Question: Please look at the following image. Selected file unable to stage or commit.

This is IDE's self generated file.
i also tried via terminal but its not staging or commit even not adding in .gitignore .
any solution ?
thanks.
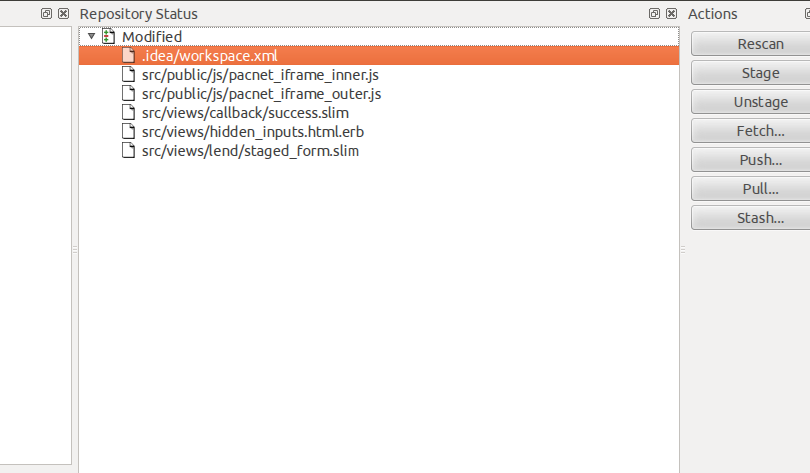
Answer: If it is listed as modified, then it has been committed before.
You could, from the terminal, do a:
'''
git rm --cached .idea/workspace.xml
echo ".idea/workspace.xml" >> .gitignore
git status
'''
That file shouldn't be listed as modified anymore.